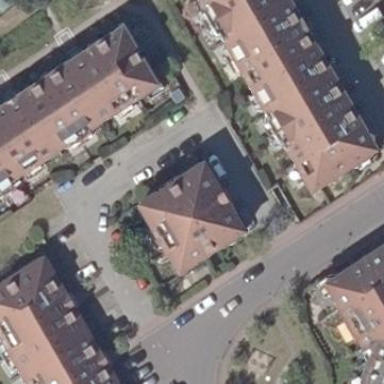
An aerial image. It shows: Residential building with half-hipped roof shape.